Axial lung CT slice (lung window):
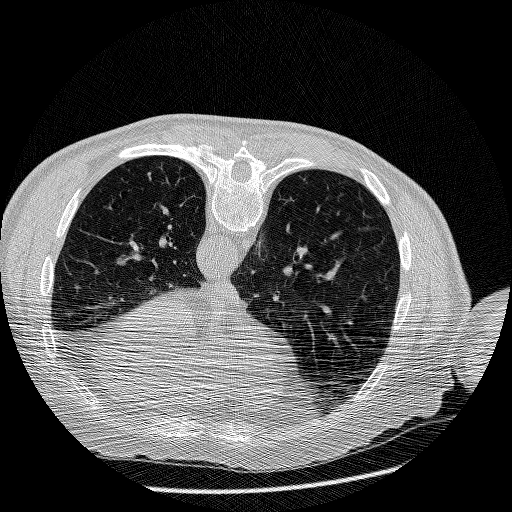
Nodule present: no